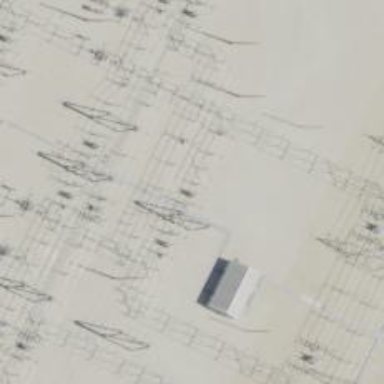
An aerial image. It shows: Switch used for power control.